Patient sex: M
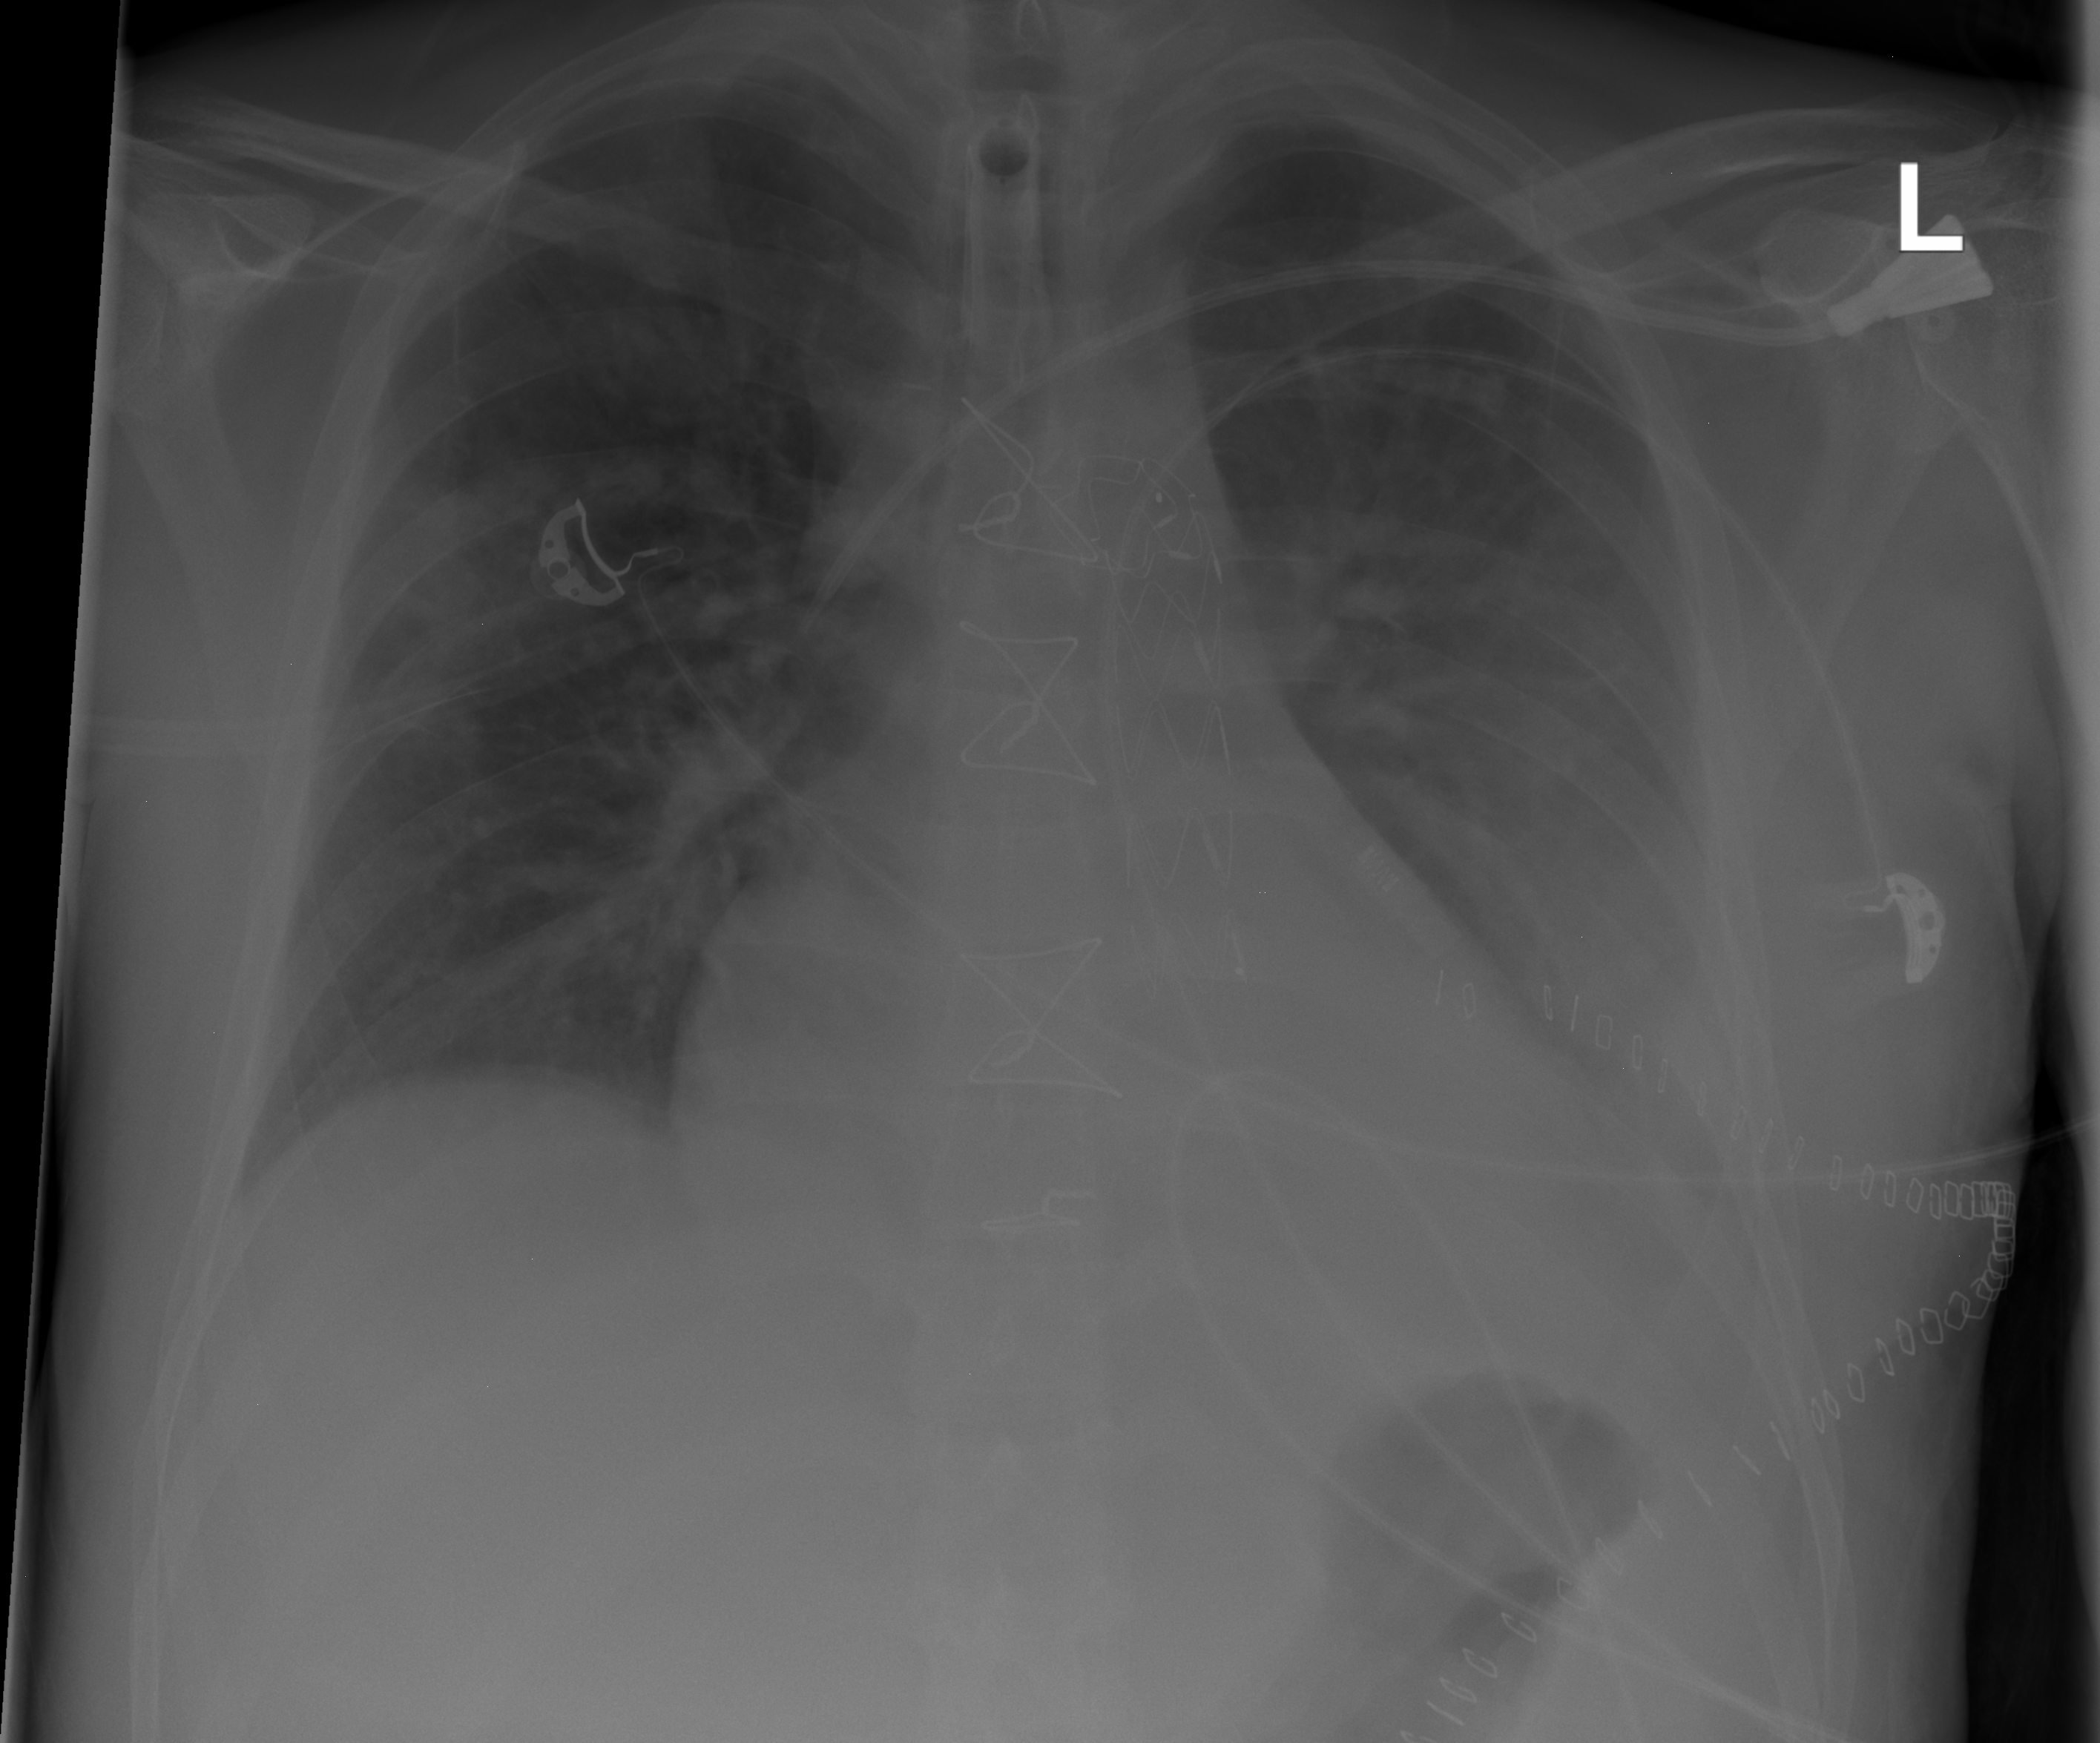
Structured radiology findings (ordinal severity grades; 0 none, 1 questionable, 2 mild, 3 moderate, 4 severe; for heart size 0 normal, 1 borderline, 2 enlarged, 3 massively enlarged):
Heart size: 1
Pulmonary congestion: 0
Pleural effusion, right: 0
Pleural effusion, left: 2
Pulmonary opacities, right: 0
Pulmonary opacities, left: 0
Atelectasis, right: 0
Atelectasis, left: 3